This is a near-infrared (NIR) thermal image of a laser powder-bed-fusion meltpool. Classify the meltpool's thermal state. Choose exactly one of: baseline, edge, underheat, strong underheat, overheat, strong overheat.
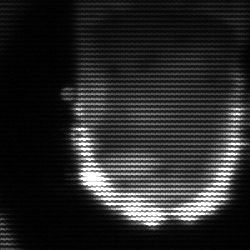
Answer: baseline